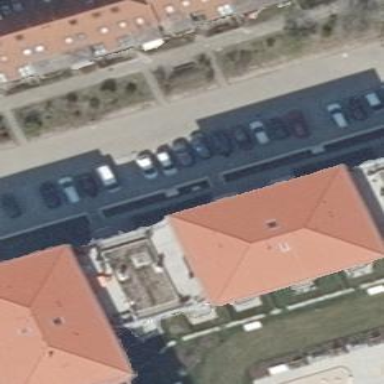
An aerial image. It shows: Street-side parking area with paving stones.